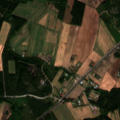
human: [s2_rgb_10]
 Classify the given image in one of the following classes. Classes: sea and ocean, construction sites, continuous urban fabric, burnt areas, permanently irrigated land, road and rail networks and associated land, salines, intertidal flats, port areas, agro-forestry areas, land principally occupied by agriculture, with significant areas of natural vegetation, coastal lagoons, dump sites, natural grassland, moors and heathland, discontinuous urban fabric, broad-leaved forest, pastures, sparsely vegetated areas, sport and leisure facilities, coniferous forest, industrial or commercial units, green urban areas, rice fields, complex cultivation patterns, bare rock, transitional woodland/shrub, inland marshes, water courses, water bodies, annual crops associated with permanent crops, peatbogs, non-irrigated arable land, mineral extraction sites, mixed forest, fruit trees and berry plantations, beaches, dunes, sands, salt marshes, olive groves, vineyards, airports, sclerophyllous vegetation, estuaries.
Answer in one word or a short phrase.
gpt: non-irrigated arable land, land principally occupied by agriculture, with significant areas of natural vegetation, coniferous forest, mixed forest